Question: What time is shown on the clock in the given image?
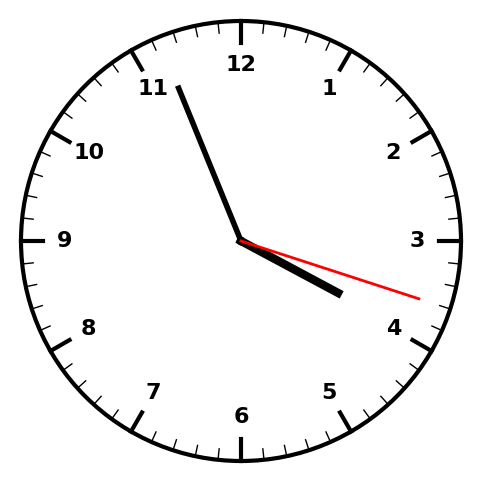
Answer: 03:56:18